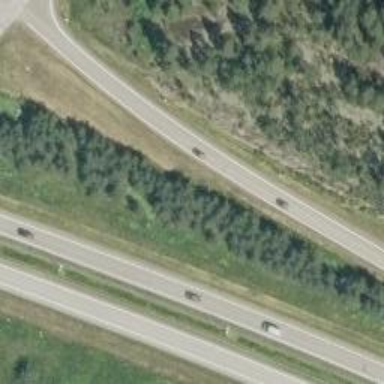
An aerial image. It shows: Primary link highway.